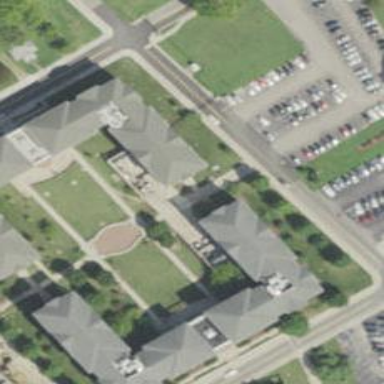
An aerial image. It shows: University building.